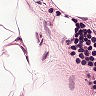
Metastatic tissue present: no